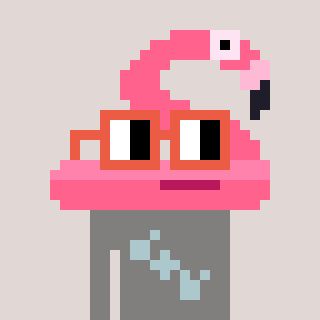
a pixel art character with square orange glasses, a flamingo-shaped head and a bluegrey-colored body on a warm background